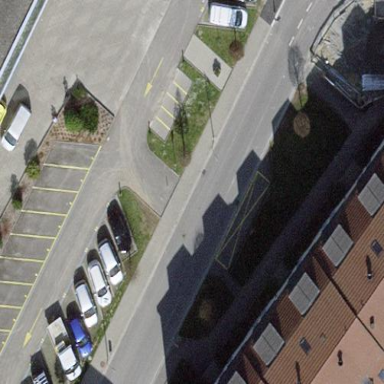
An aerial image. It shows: Street-side parking area.